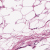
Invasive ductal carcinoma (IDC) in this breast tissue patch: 0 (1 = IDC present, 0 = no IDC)